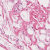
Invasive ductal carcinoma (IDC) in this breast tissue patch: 0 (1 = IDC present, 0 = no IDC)